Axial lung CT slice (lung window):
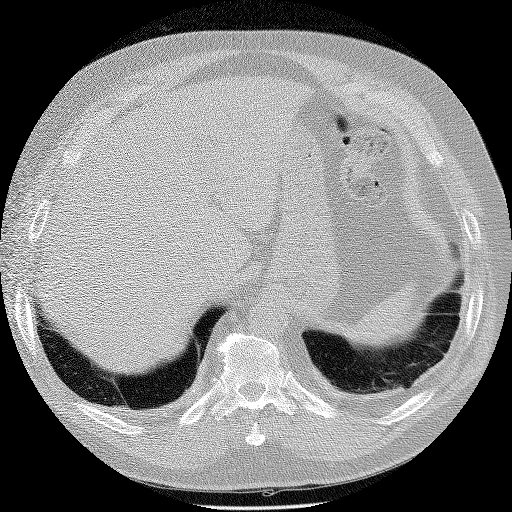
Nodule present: no